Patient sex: M
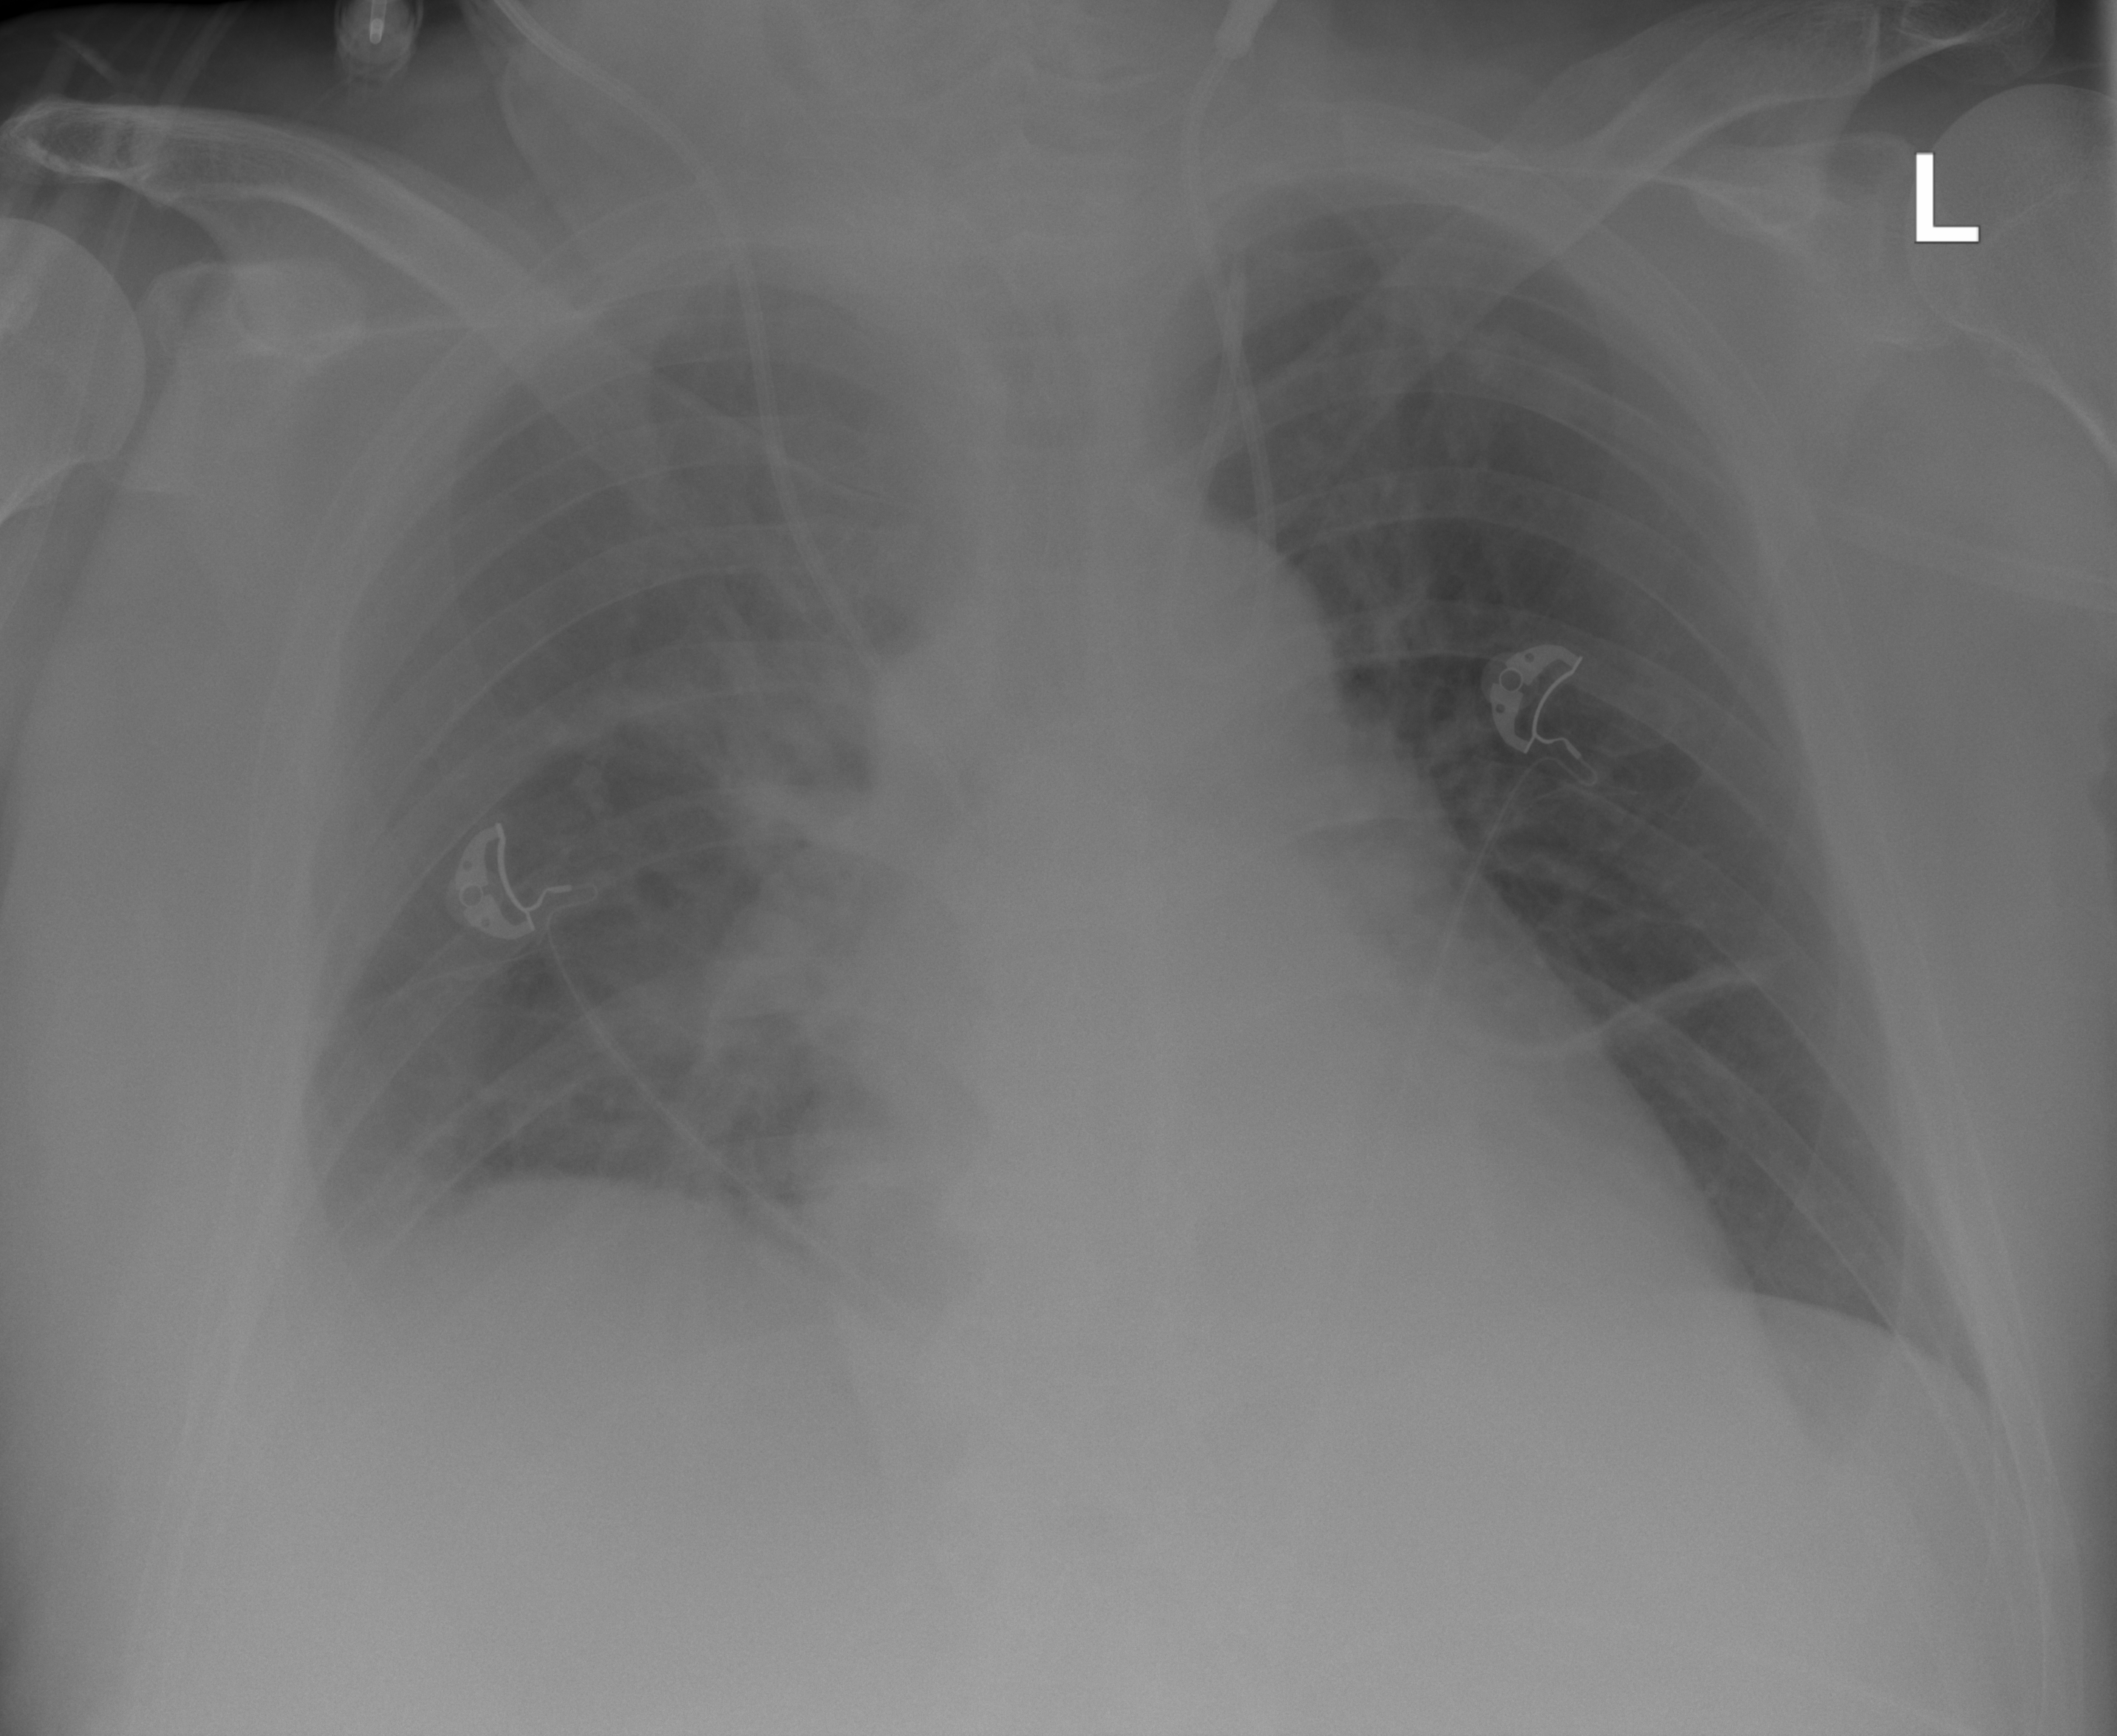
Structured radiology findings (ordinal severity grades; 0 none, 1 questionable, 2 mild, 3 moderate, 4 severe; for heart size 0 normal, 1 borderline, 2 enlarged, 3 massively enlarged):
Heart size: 2
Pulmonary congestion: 2
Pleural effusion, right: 2
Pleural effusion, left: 0
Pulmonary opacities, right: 2
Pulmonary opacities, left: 0
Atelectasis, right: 2
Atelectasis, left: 2